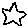
Label: star